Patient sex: M
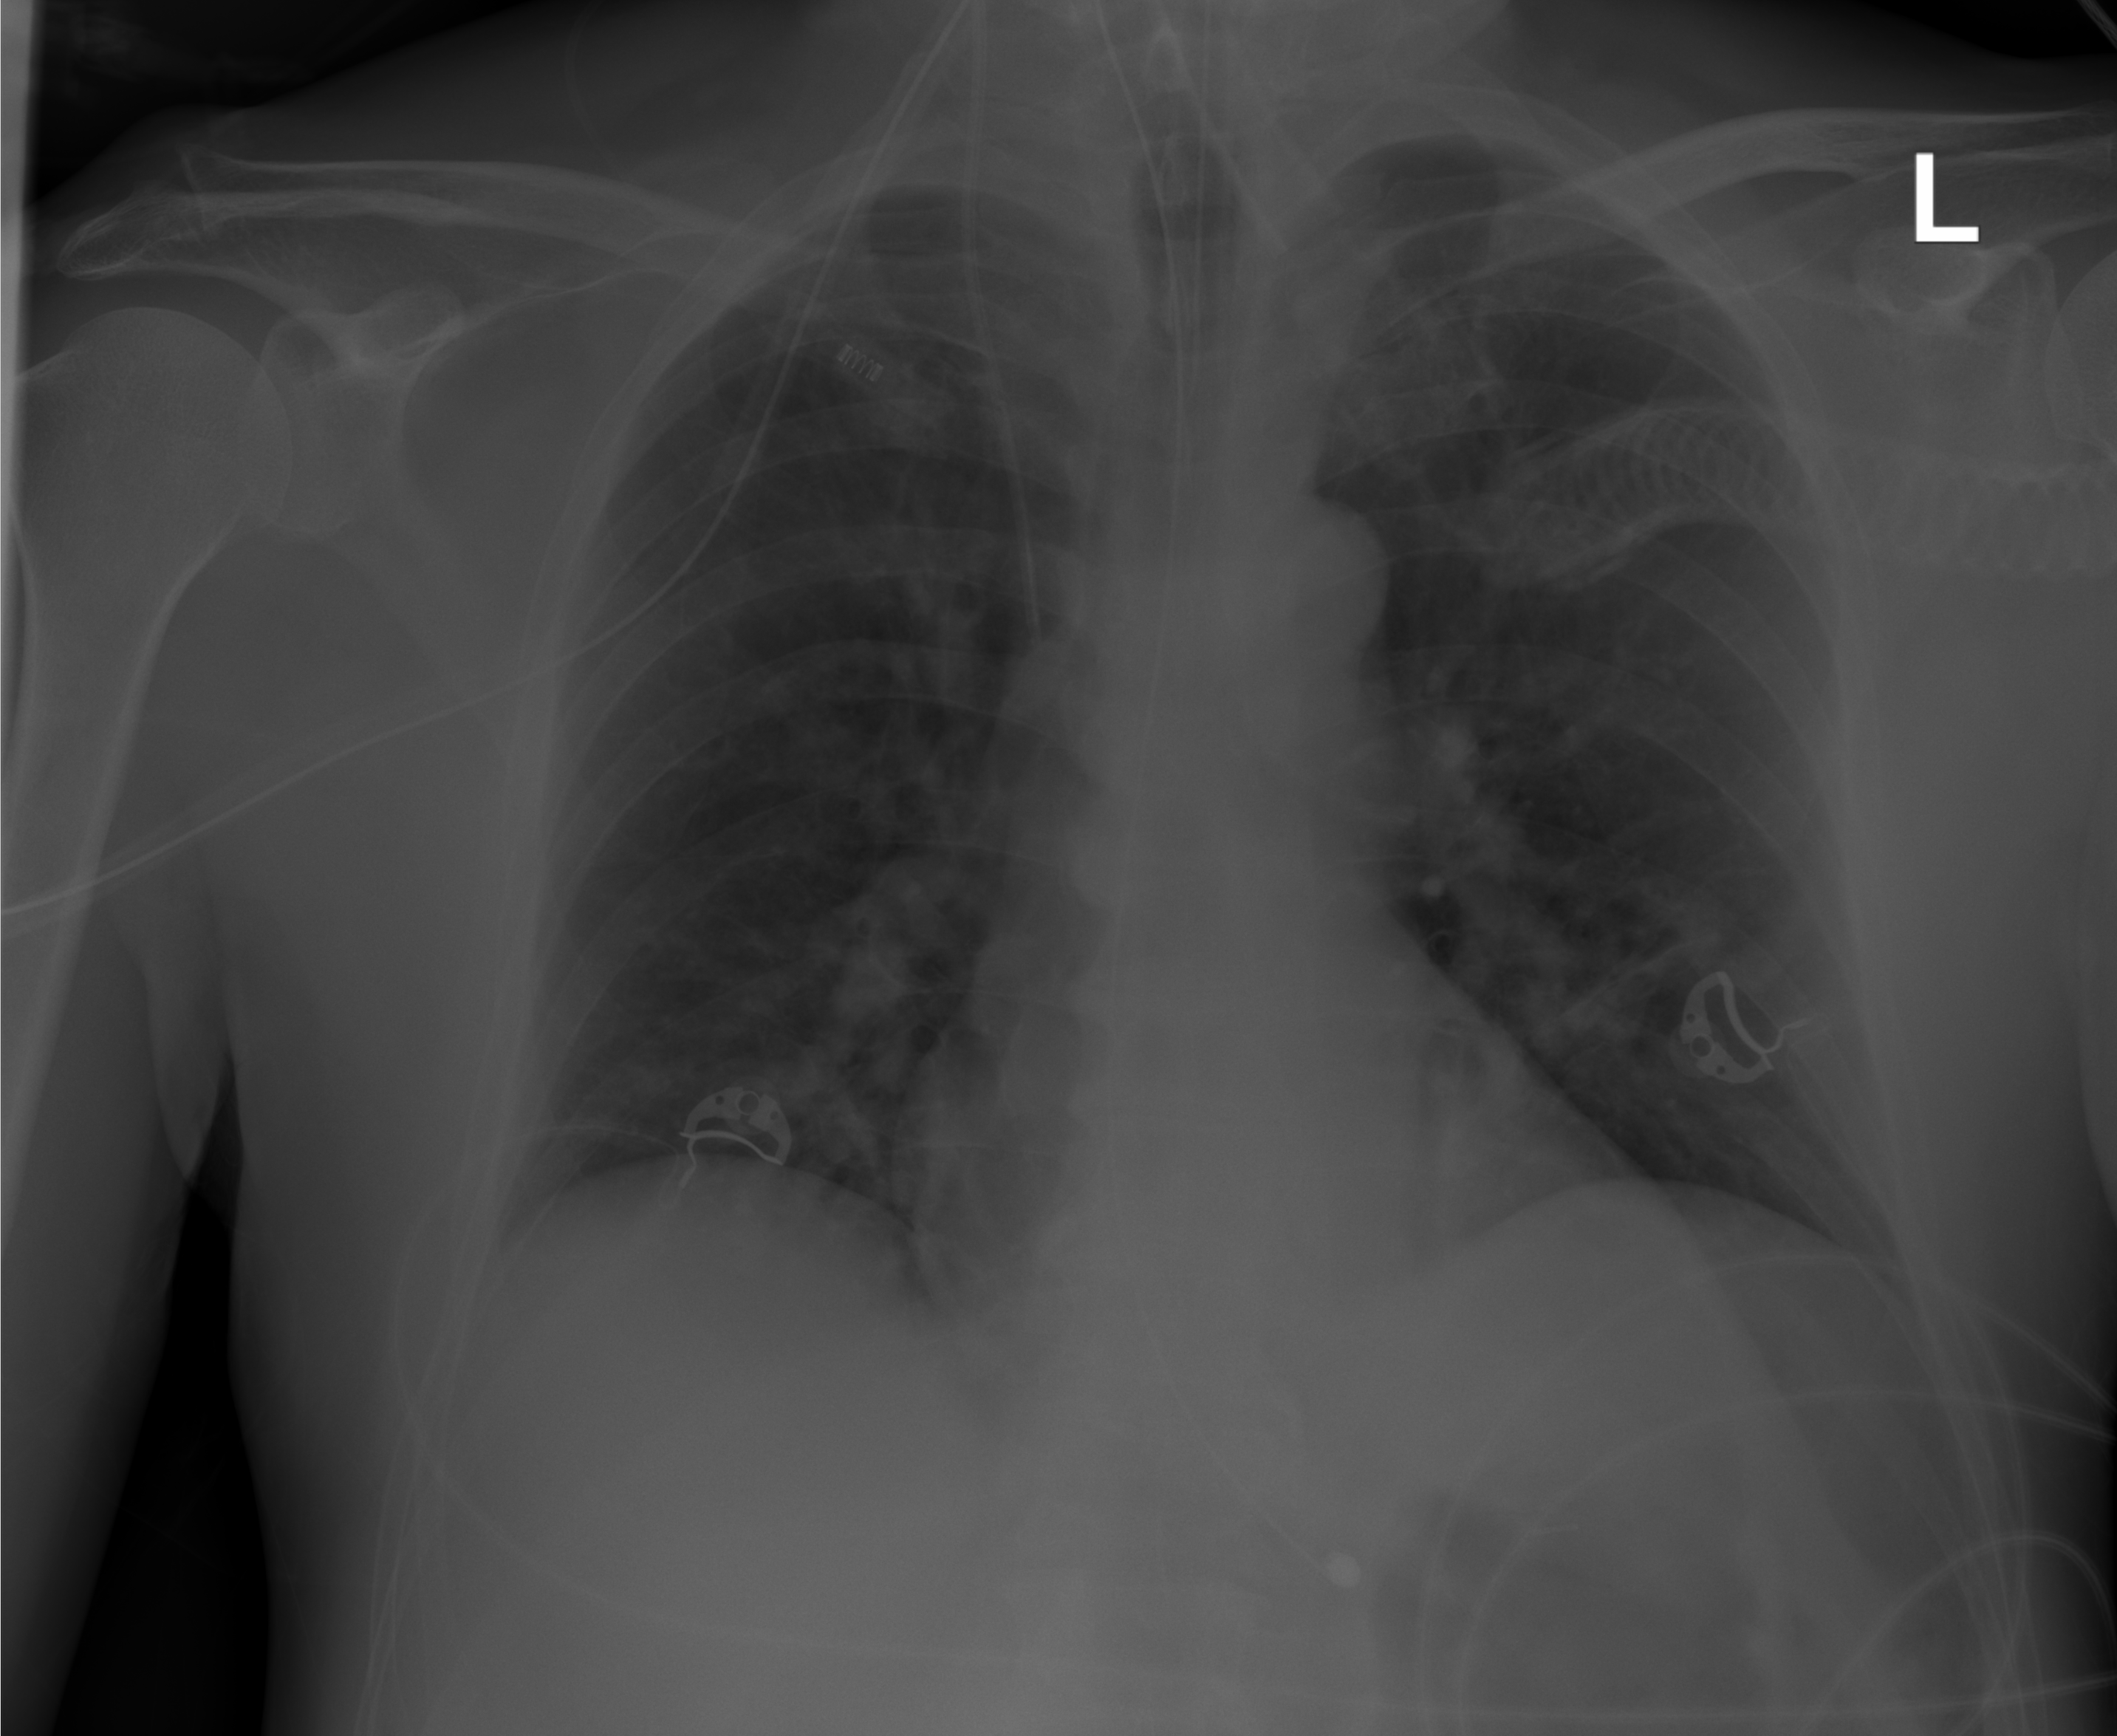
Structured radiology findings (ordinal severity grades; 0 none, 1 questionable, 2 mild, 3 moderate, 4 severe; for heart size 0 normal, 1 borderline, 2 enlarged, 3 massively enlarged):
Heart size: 0
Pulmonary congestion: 0
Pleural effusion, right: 0
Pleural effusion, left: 0
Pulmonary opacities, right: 0
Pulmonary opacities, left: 0
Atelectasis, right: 1
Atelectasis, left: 1